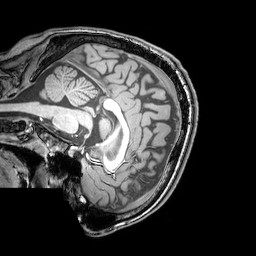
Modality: T1w
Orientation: sagittal
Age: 24
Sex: male
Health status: healthy
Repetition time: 0.081 s
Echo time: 0.037 s